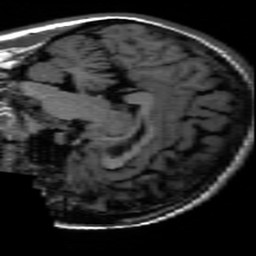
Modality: inplaneT1
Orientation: sagittal
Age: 18
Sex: female
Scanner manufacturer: ge
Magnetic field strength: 3 T
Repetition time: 2.499 s
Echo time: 0.02513 s